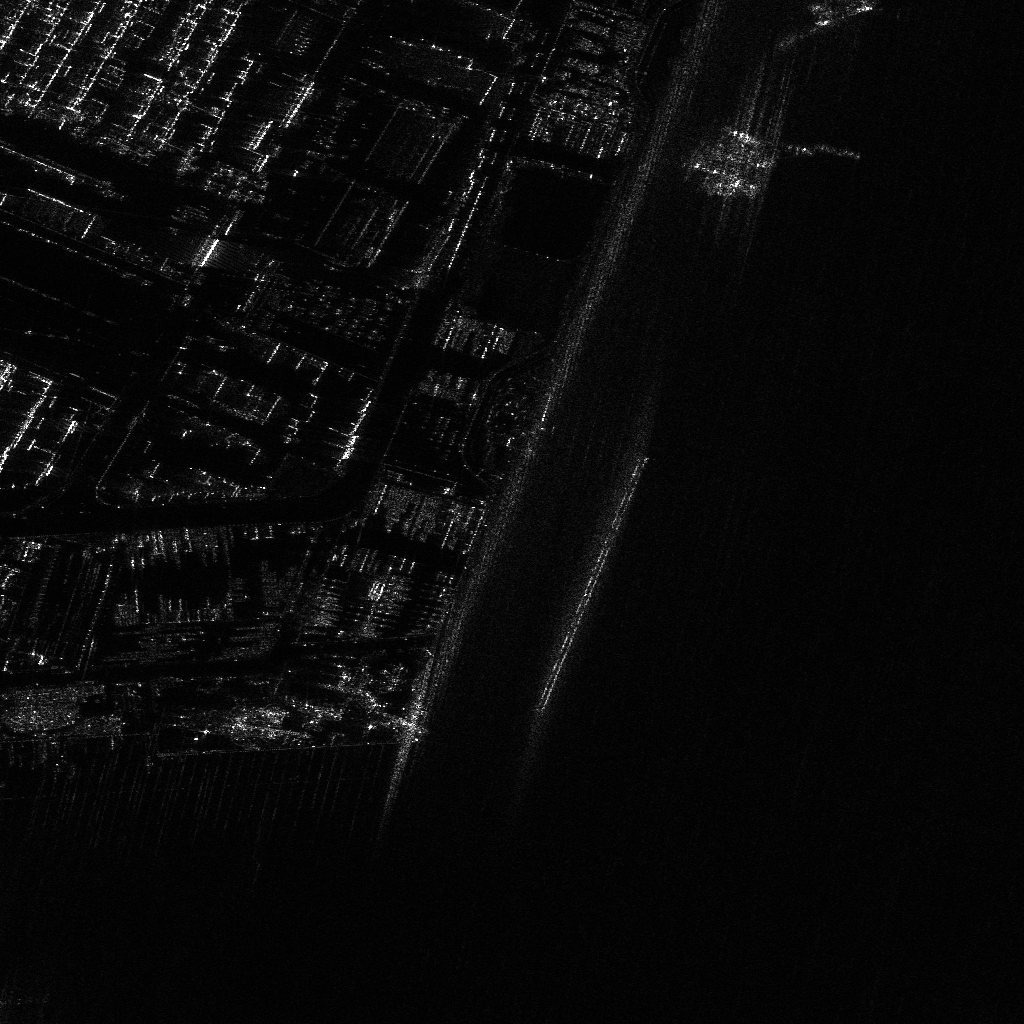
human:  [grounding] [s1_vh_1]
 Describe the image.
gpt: In the satellite image, there is  <ref>6 medium container </ref> <box>[[69, 12, 74, 14, 9], [75, 13, 79, 14, 15], [68, 14, 75, 16, 17], [68, 17, 73, 18, 16], [67, 16, 73, 17, 17], [79, 14, 84, 15, 16]]</box> located at top right,  <ref>1 large container </ref> <box>[[80, -3, 83, 5, 68]]</box> located at top right.